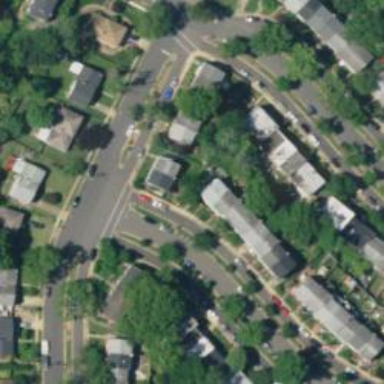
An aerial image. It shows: Neighborhood.